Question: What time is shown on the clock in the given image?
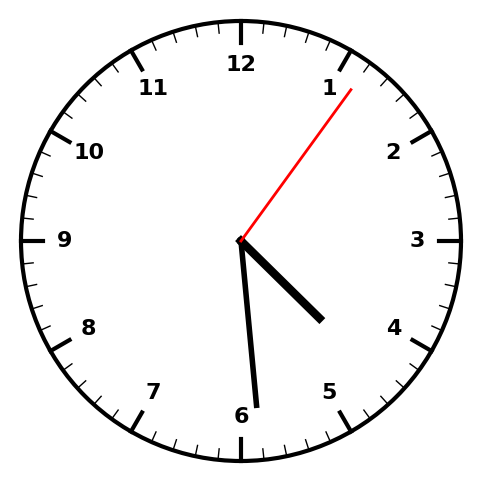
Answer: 04:29:06